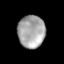
Tissue: prostate
Cell type: T cells
Senescence score: 0.3343
Nuclear area (px): 869
Mean DAPI intensity: 164.442